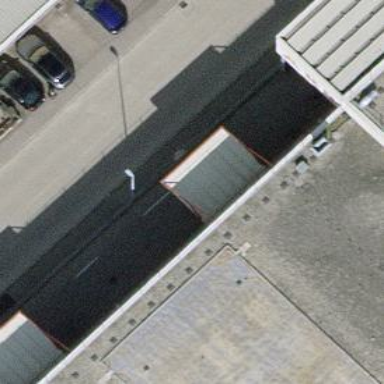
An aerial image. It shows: View of roof of building.